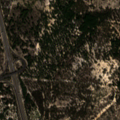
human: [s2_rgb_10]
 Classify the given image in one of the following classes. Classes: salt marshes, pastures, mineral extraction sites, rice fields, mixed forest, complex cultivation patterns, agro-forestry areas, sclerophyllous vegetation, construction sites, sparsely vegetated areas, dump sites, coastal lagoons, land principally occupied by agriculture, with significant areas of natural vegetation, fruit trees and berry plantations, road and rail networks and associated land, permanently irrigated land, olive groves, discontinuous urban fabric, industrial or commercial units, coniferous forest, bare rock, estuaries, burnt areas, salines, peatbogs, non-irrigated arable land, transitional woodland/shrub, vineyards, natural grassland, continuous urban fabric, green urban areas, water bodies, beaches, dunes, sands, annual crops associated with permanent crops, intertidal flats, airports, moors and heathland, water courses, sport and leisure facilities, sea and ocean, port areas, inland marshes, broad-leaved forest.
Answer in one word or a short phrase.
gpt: coniferous forest, mixed forest, transitional woodland/shrub